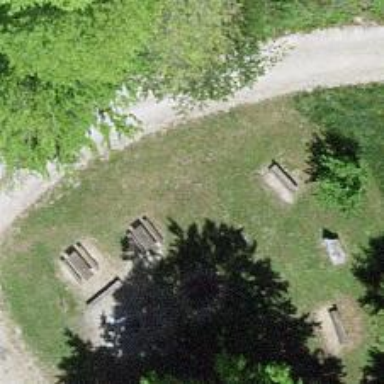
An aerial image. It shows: Bench for seating.